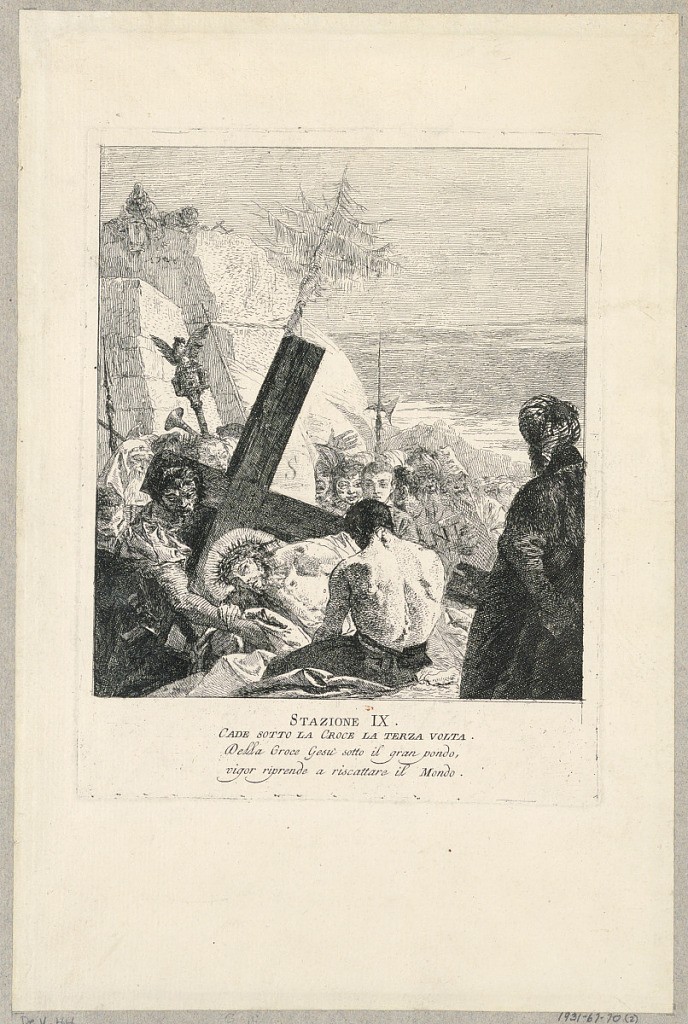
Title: Via crucis - Station IX, He Falls Beneath the Cross the Third Time
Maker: Giovanni Domenico Tiepolo, Italian, 1727 – 1804
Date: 1748
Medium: Etching on cream laid paper
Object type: Print
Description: Only state